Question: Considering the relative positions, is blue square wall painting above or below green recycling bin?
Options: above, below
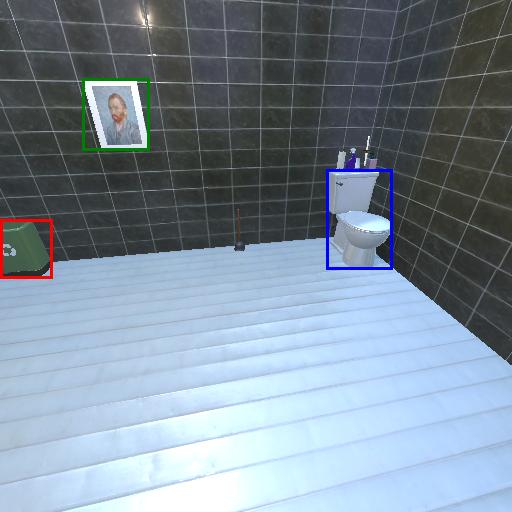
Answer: above